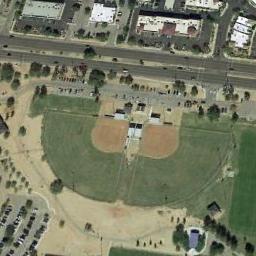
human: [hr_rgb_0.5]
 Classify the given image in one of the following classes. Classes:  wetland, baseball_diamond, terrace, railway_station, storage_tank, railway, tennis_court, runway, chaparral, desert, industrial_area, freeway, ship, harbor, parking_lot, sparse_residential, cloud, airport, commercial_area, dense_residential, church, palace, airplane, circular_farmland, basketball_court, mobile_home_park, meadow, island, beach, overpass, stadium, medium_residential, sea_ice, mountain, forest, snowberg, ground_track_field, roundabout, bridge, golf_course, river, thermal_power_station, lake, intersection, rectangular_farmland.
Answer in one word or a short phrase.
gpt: baseball_diamond